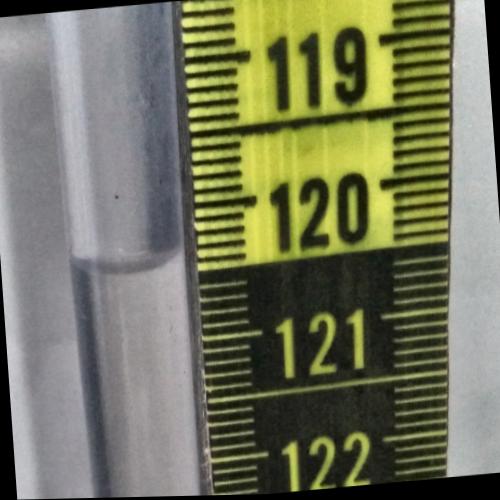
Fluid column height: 120.4 cm